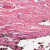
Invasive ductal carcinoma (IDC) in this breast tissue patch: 0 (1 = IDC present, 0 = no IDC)